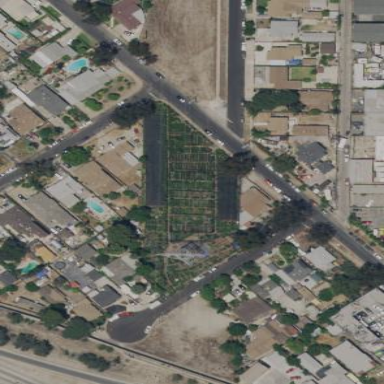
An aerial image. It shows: Plant nursery area.